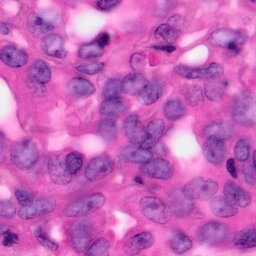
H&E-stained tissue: Pancreatic